Question: I've a form with a select2 element (remote data example: <URL>. I would like to send the form on enter key press in order to send the custom typed text without selecting a choice from the dropdown list. Is it possible?
Please see the attached image as example: I would like that, pressing enter key, the typed terms "text not present on the dropdown list" will be sended on the form.
Thanks

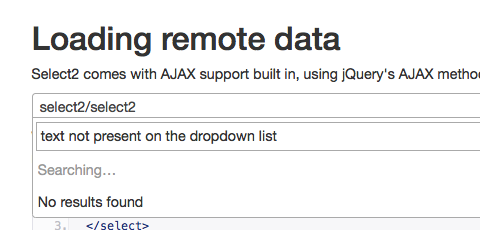
Answer: I faced the same and found the solution on the below link
<URL>
because the author of the plugin ... kills the event in case of enter click..
check the issue here <URL>